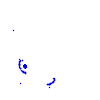
Particle: proton